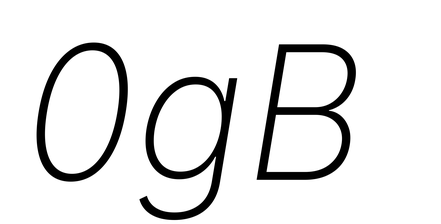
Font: Inter-Italic_ExtraLight_Italic